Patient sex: F
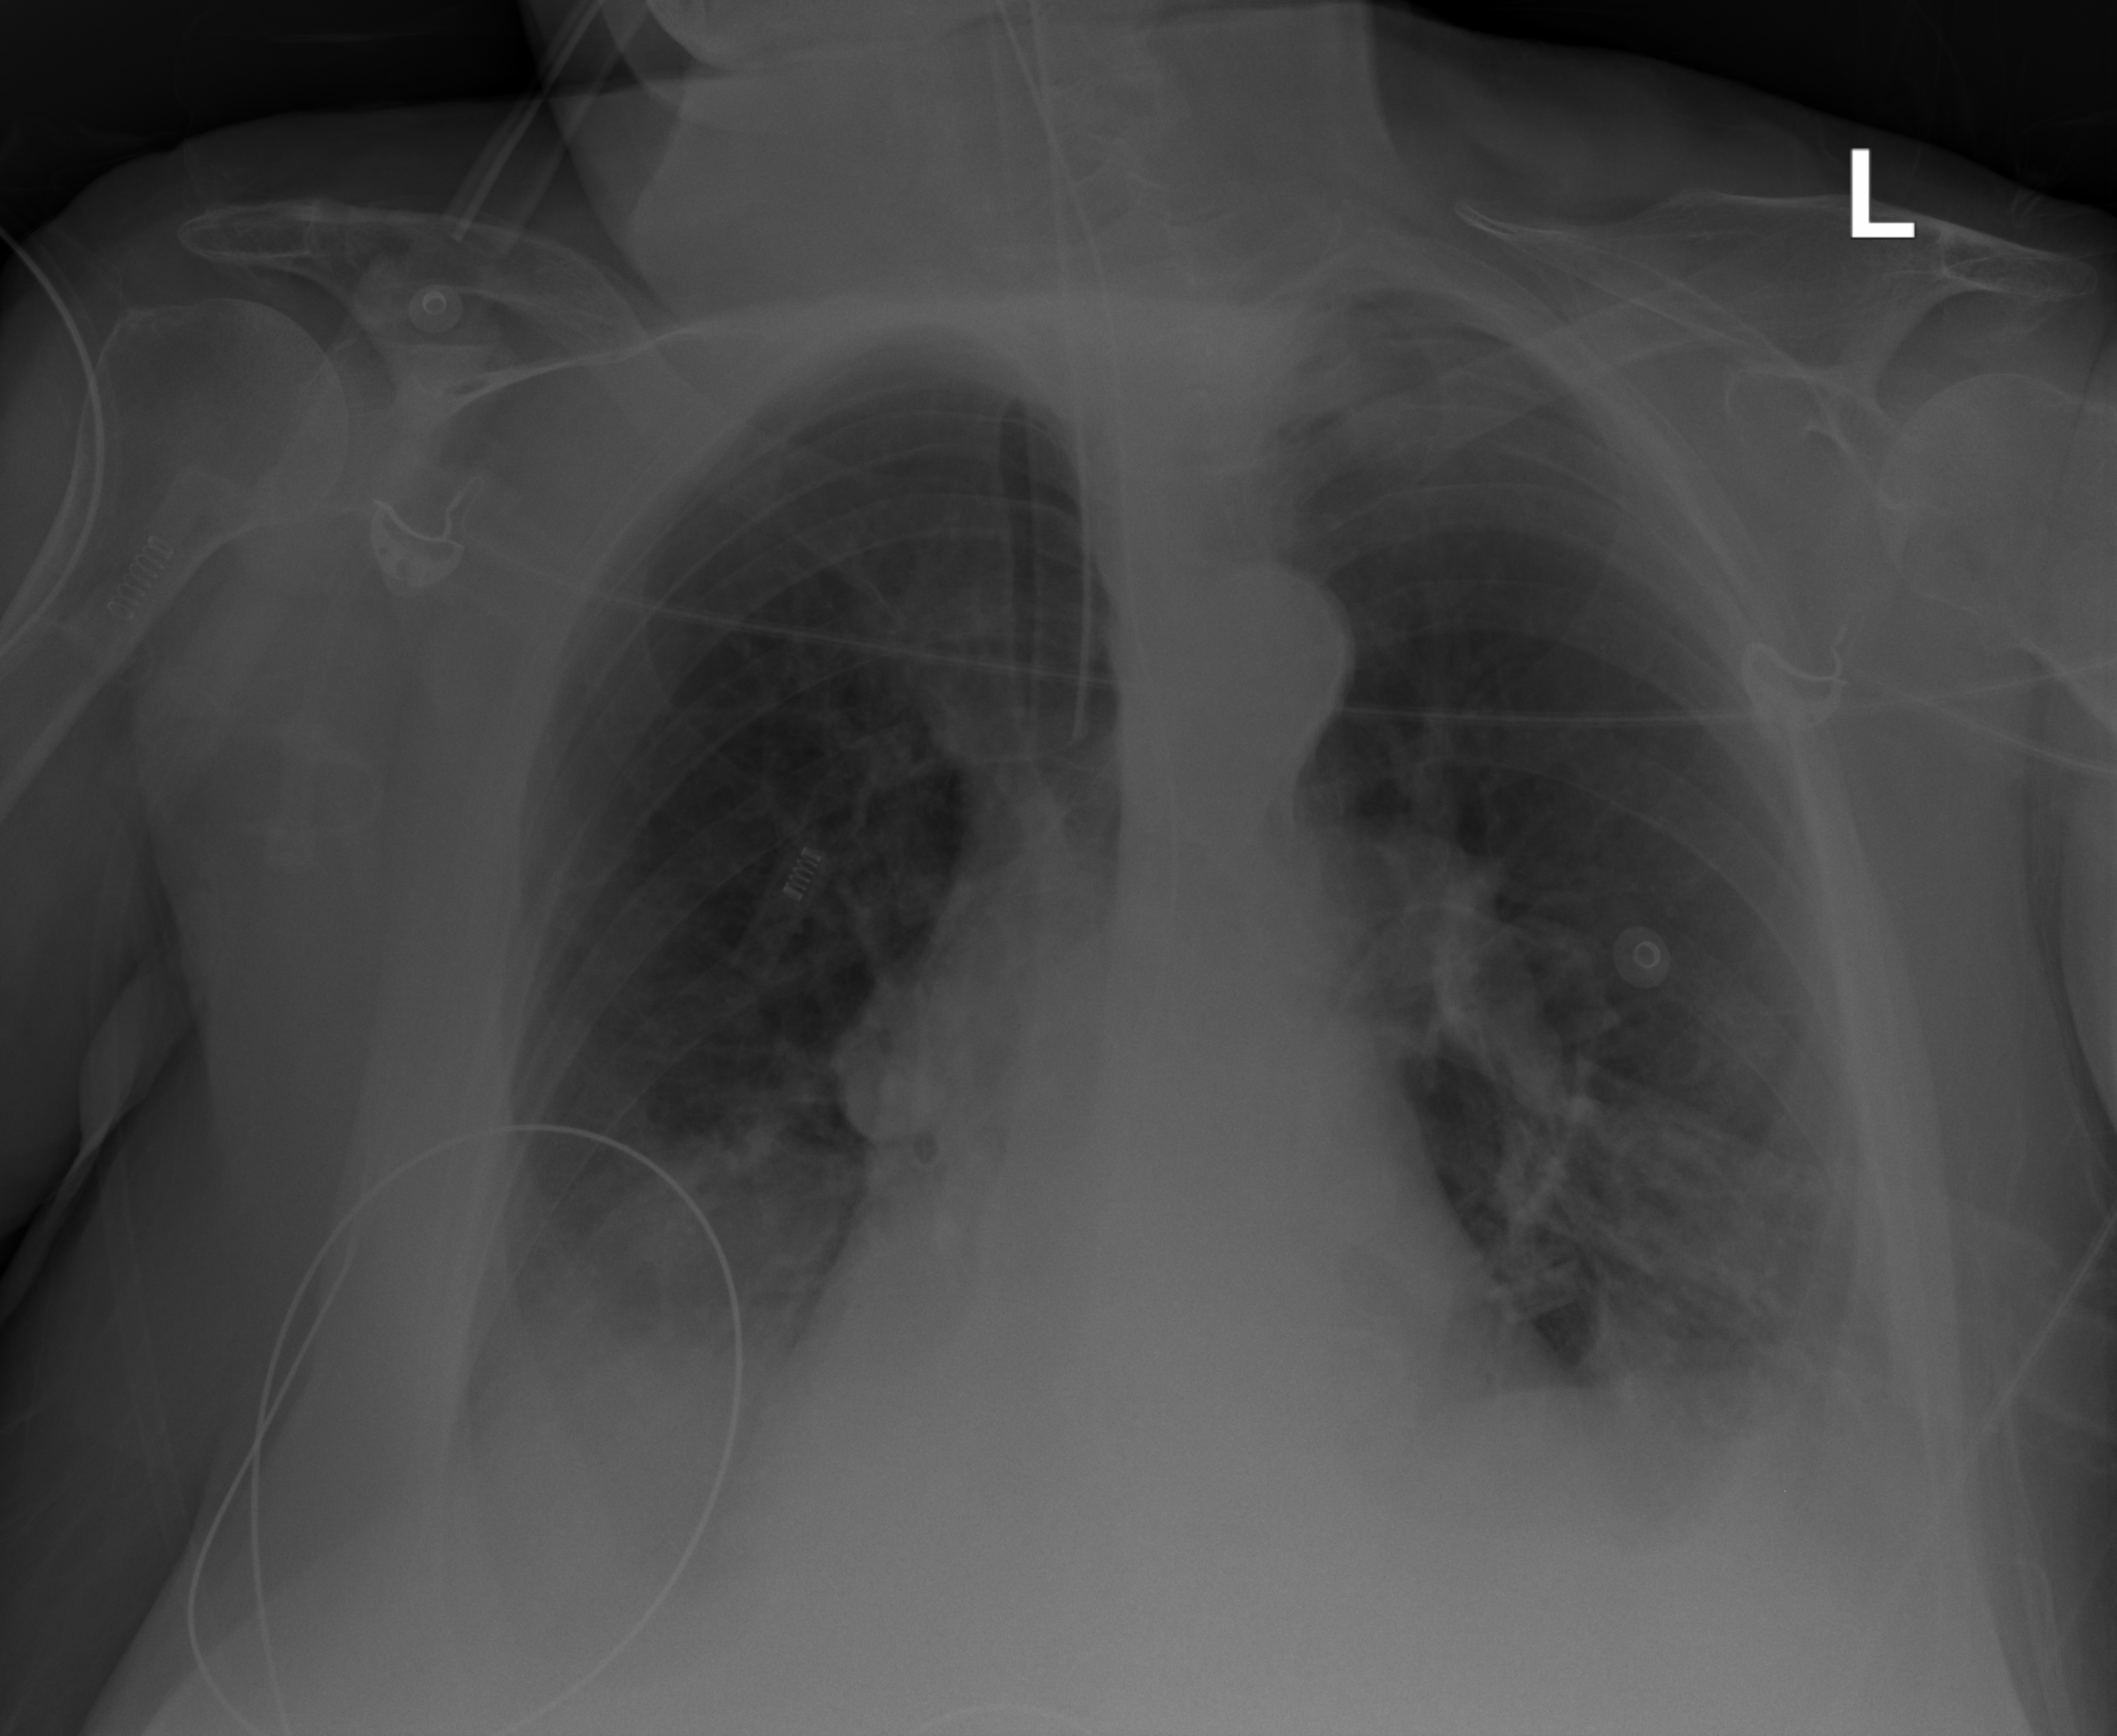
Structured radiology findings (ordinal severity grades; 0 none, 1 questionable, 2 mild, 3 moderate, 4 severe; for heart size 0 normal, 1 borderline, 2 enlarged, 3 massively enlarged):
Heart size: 2
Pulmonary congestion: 0
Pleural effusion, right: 2
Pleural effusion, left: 2
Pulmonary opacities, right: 0
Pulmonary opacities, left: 2
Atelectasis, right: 2
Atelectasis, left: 2